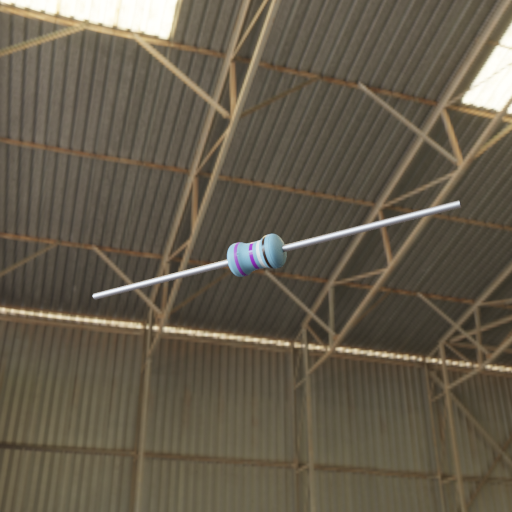
Resistor colour bands (in order): violet, violet, white, black